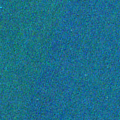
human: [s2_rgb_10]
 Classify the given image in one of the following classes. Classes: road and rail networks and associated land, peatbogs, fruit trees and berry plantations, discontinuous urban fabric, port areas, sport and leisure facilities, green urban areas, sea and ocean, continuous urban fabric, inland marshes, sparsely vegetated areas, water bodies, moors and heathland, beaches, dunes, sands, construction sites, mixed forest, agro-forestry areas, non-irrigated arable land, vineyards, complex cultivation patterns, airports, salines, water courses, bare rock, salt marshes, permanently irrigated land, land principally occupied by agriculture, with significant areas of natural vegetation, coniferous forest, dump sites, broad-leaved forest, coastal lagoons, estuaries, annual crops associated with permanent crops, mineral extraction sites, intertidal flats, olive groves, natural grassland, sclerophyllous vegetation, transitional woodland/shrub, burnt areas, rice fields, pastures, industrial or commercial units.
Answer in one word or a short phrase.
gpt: sea and ocean